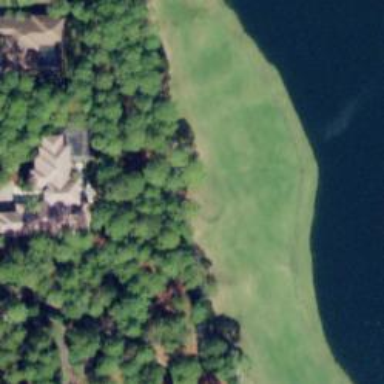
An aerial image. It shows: Golf hole.